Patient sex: M
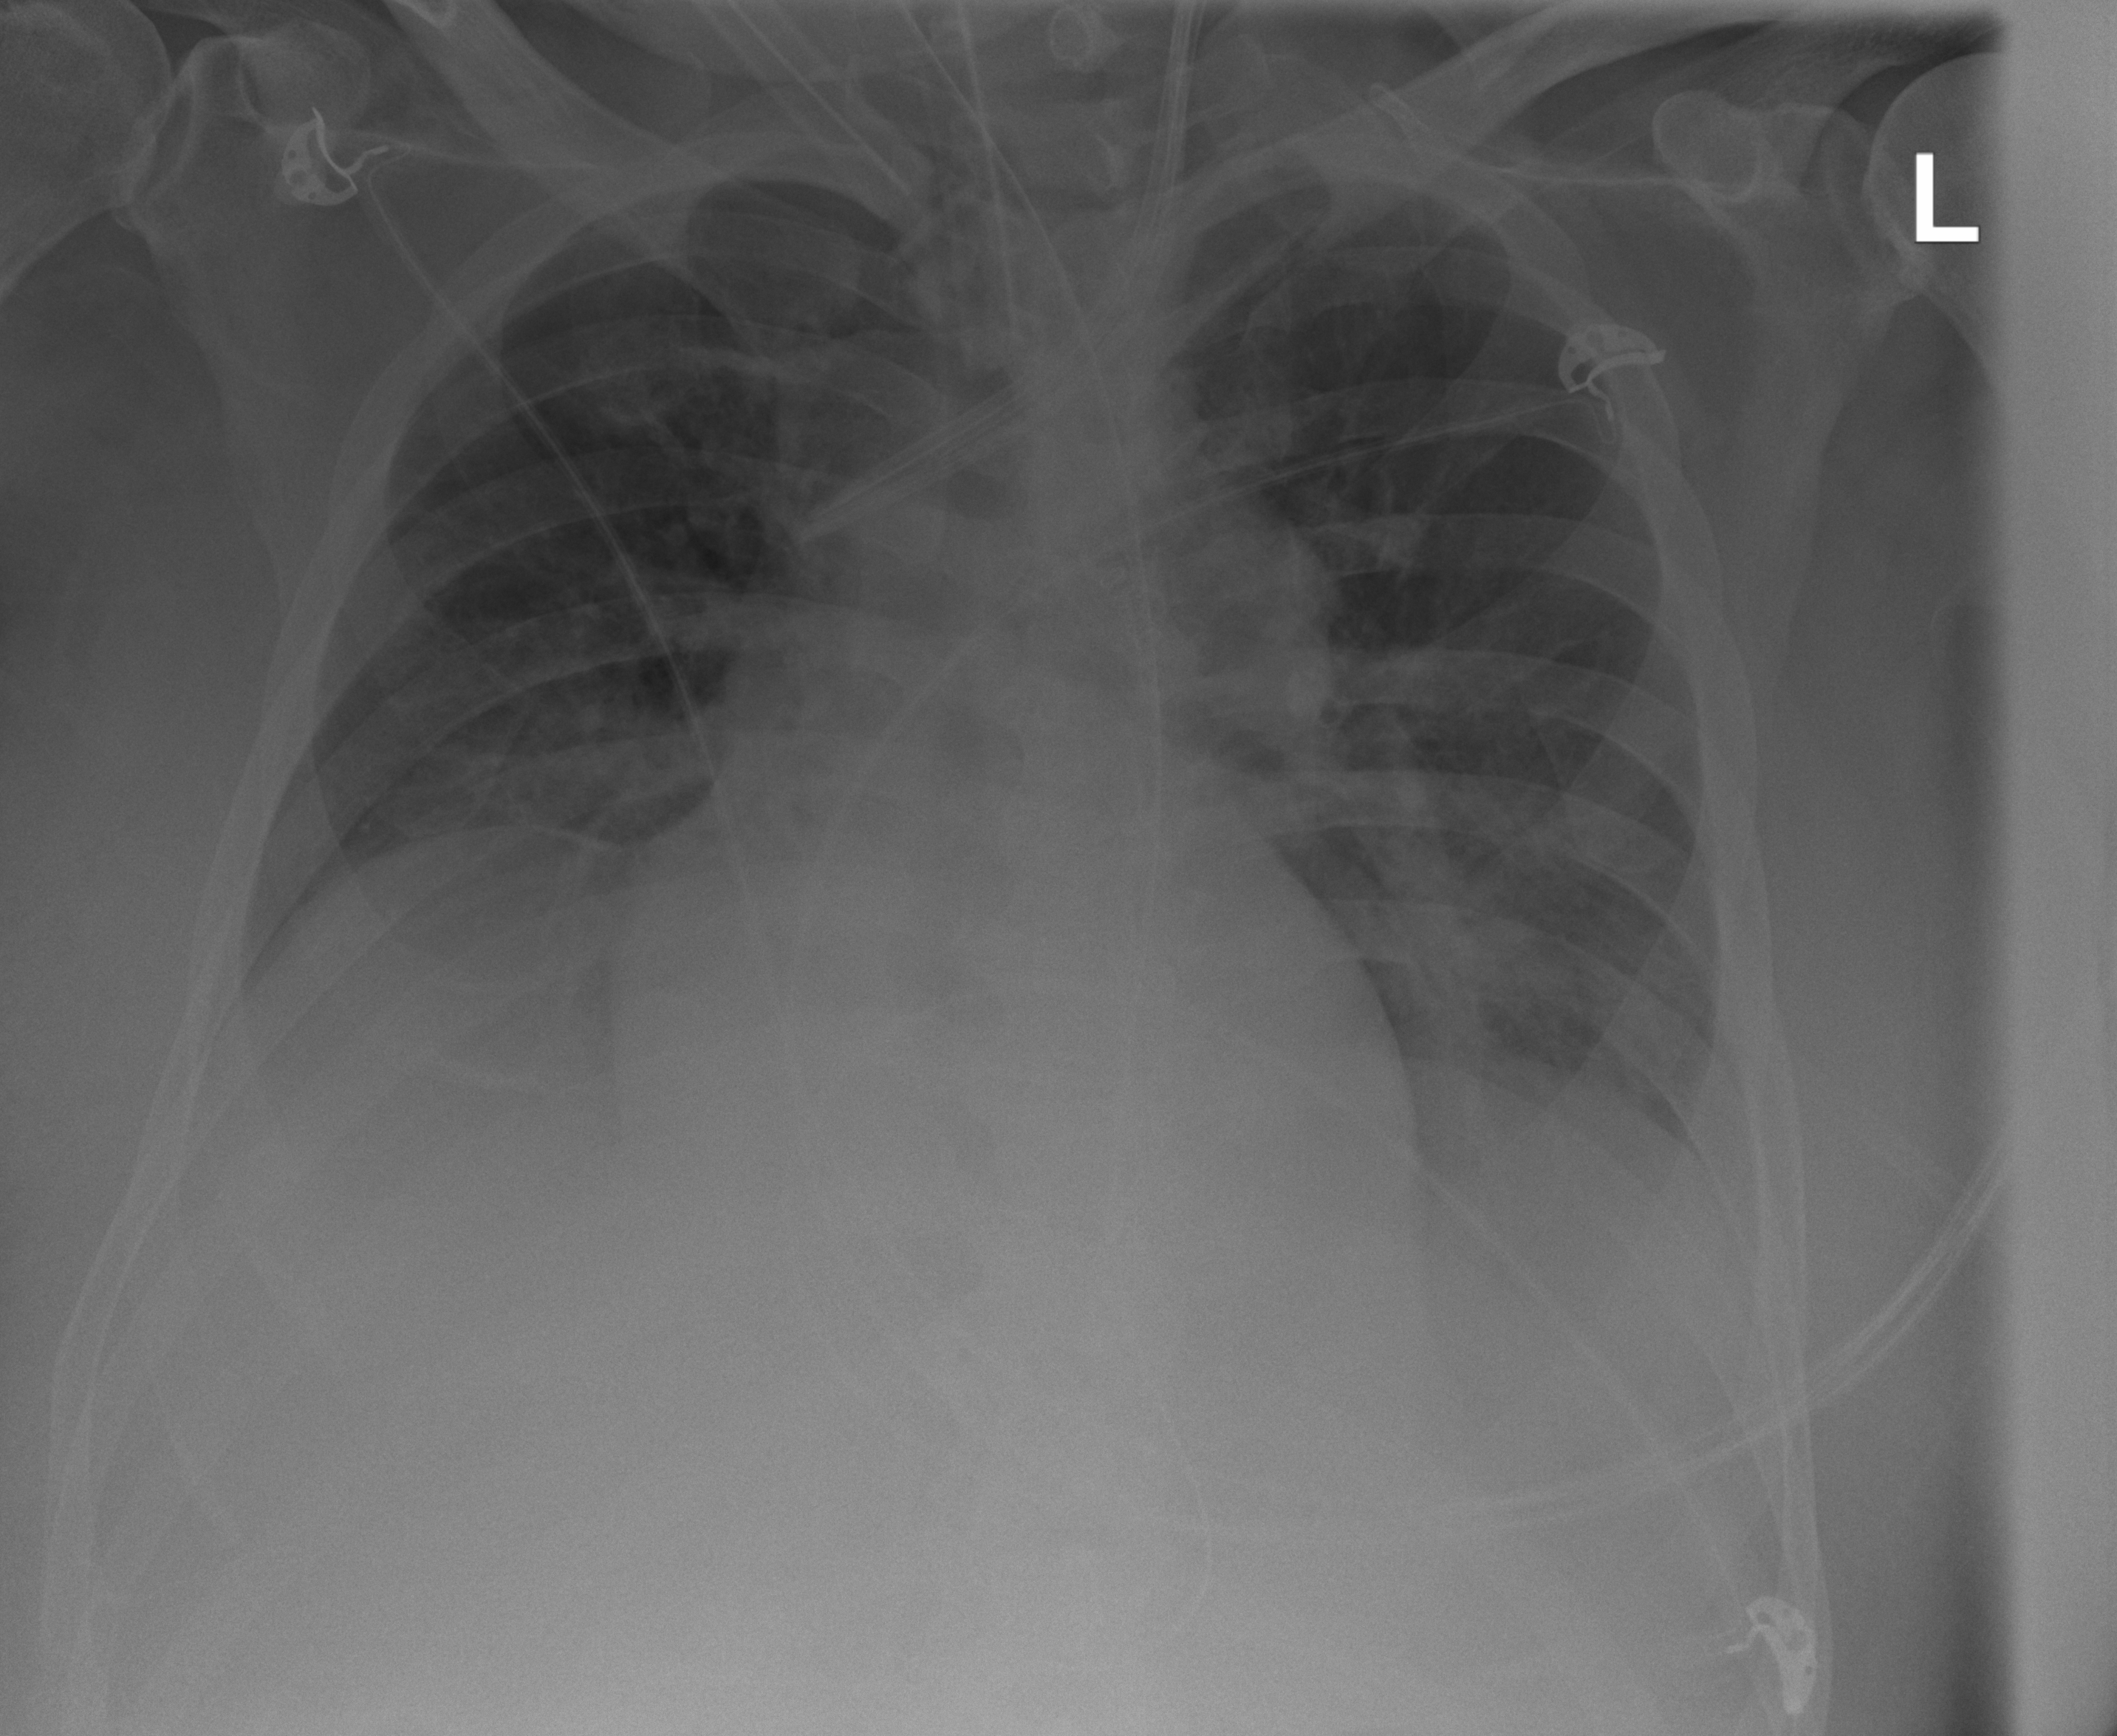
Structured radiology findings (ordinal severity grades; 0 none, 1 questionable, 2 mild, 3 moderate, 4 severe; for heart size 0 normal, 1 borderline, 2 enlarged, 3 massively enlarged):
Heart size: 0
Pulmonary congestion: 0
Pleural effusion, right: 0
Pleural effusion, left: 2
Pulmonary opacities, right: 0
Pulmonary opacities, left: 0
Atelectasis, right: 2
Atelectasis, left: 2